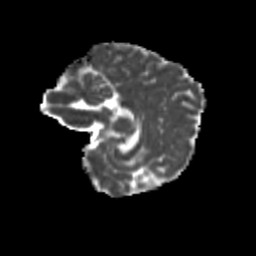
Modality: MD
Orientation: sagittal
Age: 8
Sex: male
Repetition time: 9.512 s
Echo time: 0.089 s